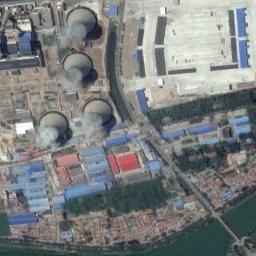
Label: thermal_power_station